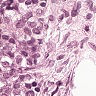
Metastatic tissue present: yes